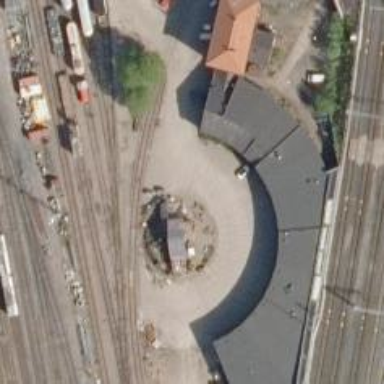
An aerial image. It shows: Roundhouse building for railways.